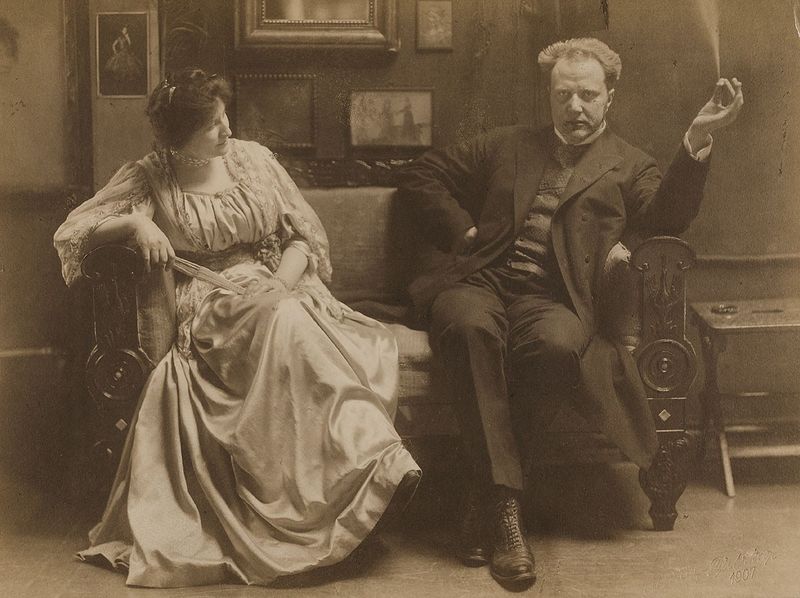
Titel: Julie Wolfthorn (Doppelporträt)
Künstler: Minya Diez-Dührkoop
Standort: Hamburg
Institution: Museum für Kunst und Gewerbe Hamburg
Schlagwörter: mann, frau, papier, malerin, foto, fotografie, photographie, doppelbildnis, doppelportrait, photo, karton, lichtbild, bildwerke, angewandte und bildende kunst, hessische systematik, künstler, selbstporträt, porträt, porträtfotografie, porträtphotographie, platindruck, platinotypie, doppelporträt, fächer, künstlerin, malers, papieren